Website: ulta-beauty
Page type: customer-info-address
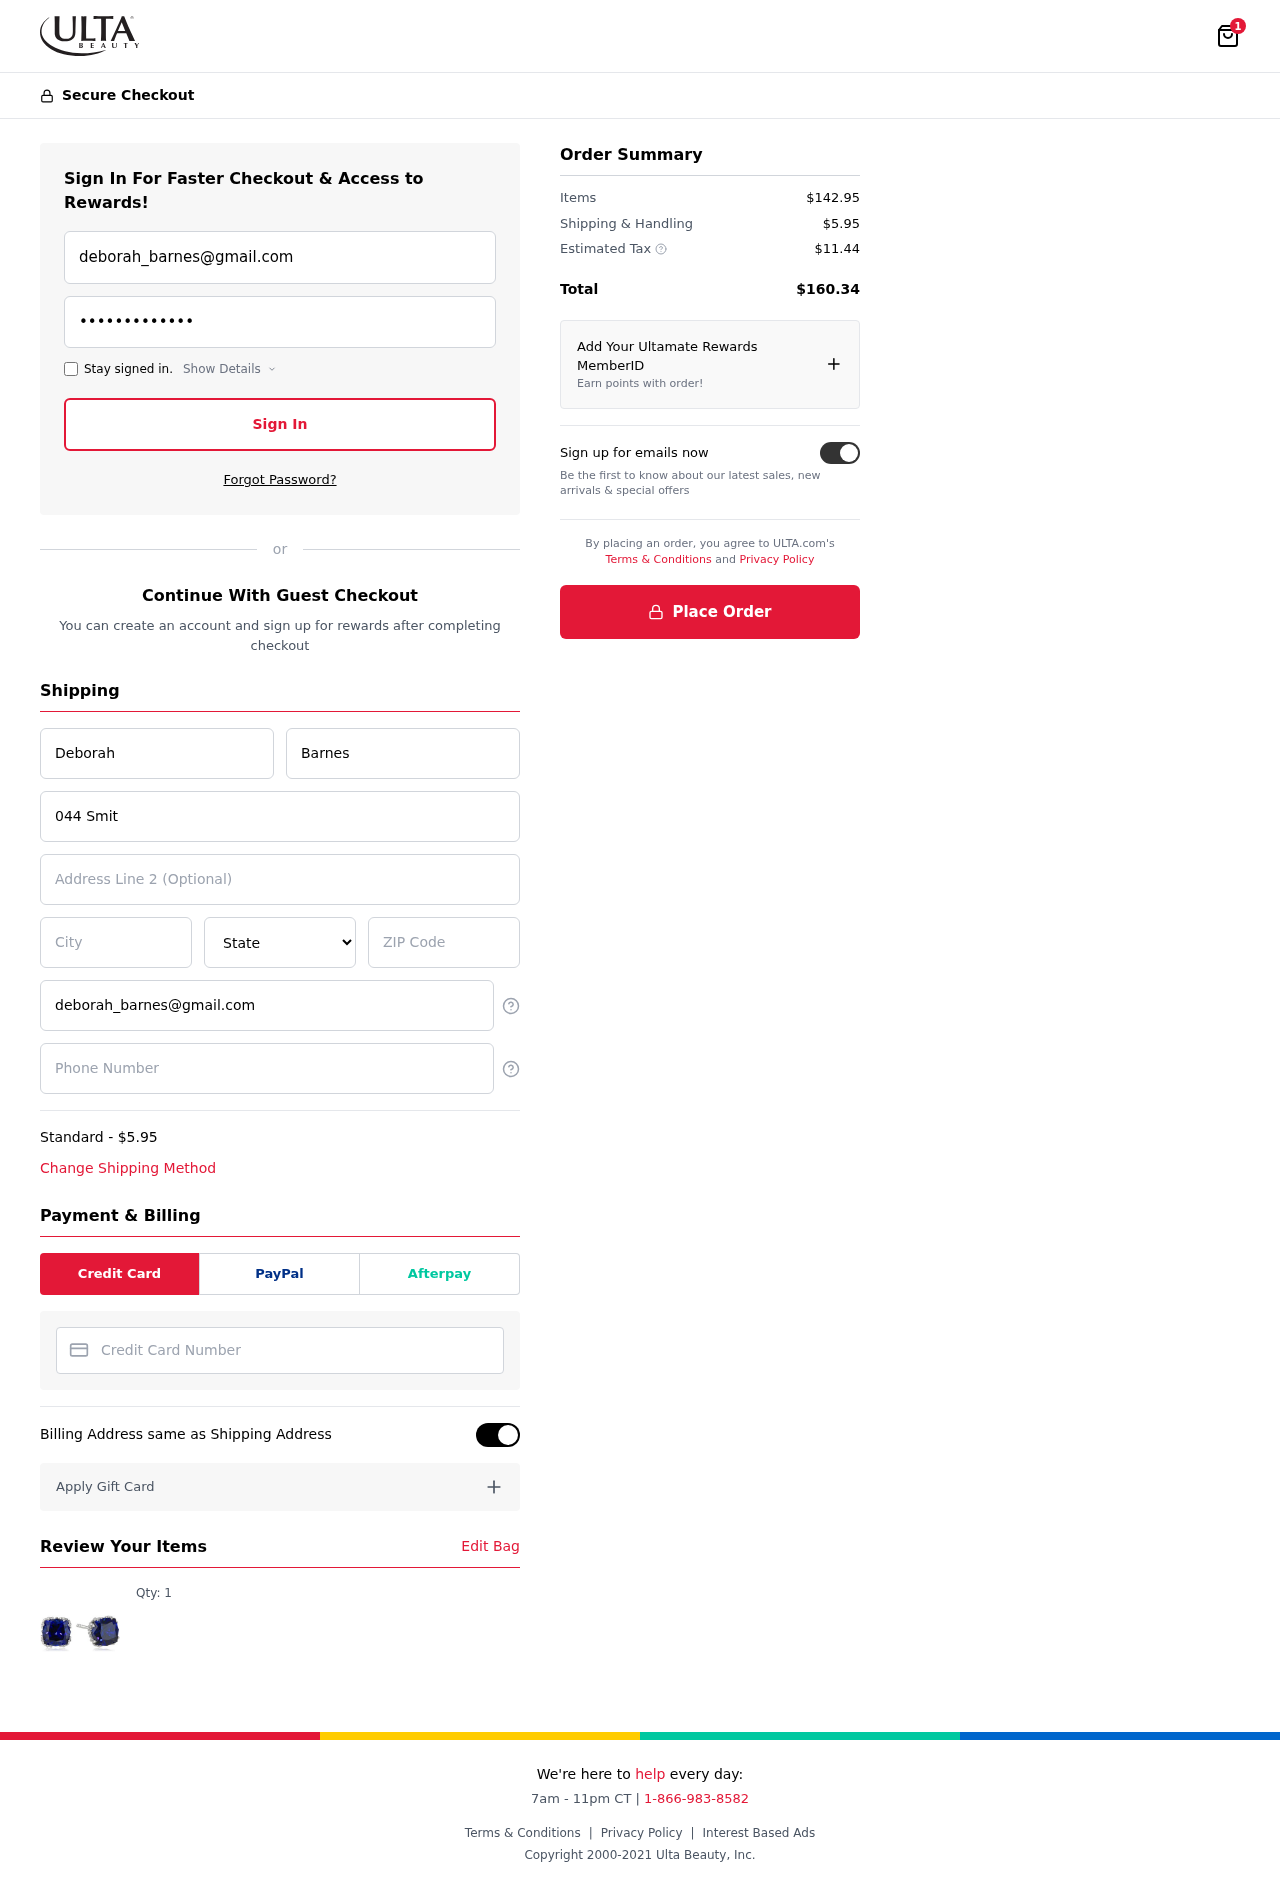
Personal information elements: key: PII_CARD_NUMBER
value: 2252 4529 0184 4831
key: PII_CITY
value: North Michelleside
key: PII_EMAIL
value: deborah_barnes@gmail.com
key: PII_FIRSTNAME
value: Deborah
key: PII_LASTNAME
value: Barnes
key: PII_PHONE
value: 4869172914
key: PII_POSTCODE
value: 29620
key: PII_STATE
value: Utah
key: PII_STREET
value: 044 Smith Burgs Suite 167
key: PII_STREET2
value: Apt. 234
Product elements: key: PRODUCT1_QUANTITY
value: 1
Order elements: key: ORDER_NUM_ITEMS
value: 1
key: ORDER_SHIPPING_COST
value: $5.95
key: ORDER_ITEMS_TOTAL
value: $142.95
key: ORDER_SHIPPING_COST2
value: $5.95
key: ORDER_TAX
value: $11.44
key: ORDER_TOTAL
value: $160.34